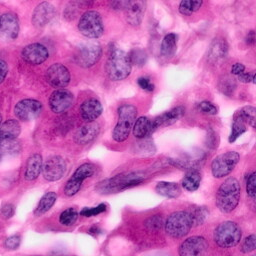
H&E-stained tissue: Pancreatic